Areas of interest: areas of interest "Industrial"
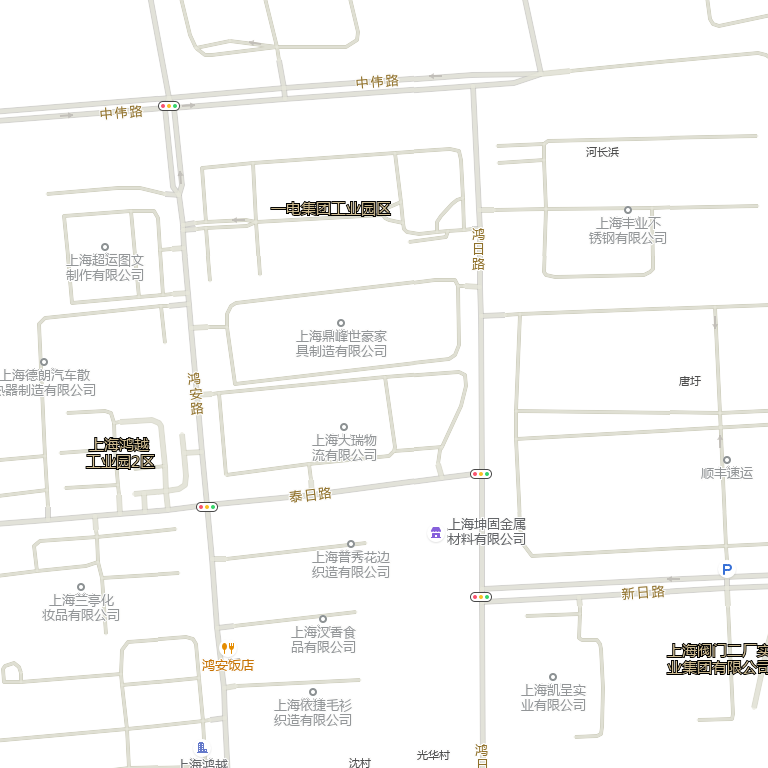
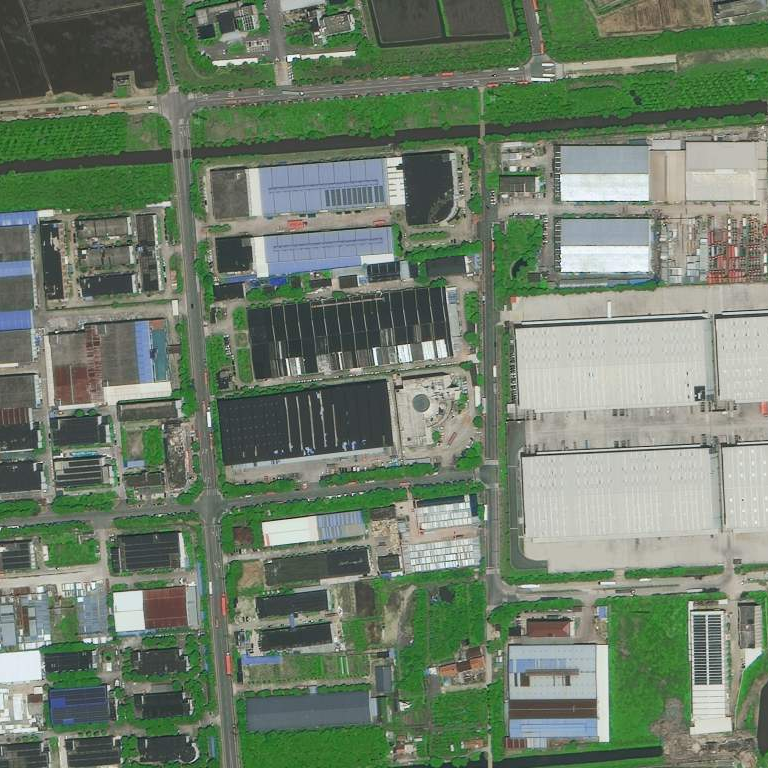